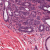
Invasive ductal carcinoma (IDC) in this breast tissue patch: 0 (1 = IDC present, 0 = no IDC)